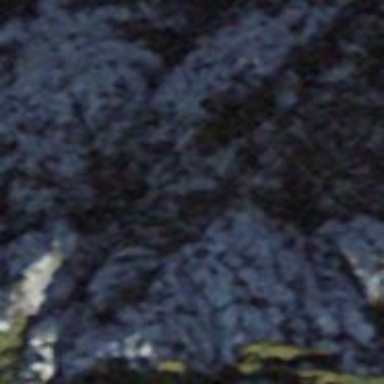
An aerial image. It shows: Cliff in nature.